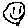
Label: smiley face